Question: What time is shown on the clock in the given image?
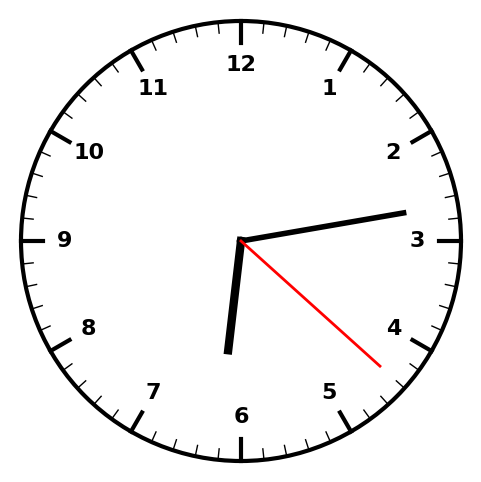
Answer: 06:13:22